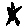
Label: star